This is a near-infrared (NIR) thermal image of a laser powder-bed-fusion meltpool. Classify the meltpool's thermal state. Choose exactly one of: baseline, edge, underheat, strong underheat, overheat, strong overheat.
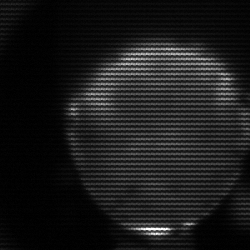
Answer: edge